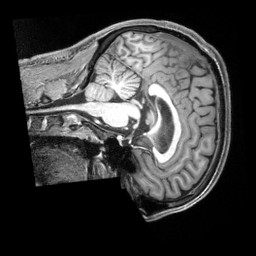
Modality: T1w
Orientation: sagittal
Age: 31
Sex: male
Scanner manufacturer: siemens
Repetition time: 2.3 s
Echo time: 0.00229 s